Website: macys
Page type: account-selection
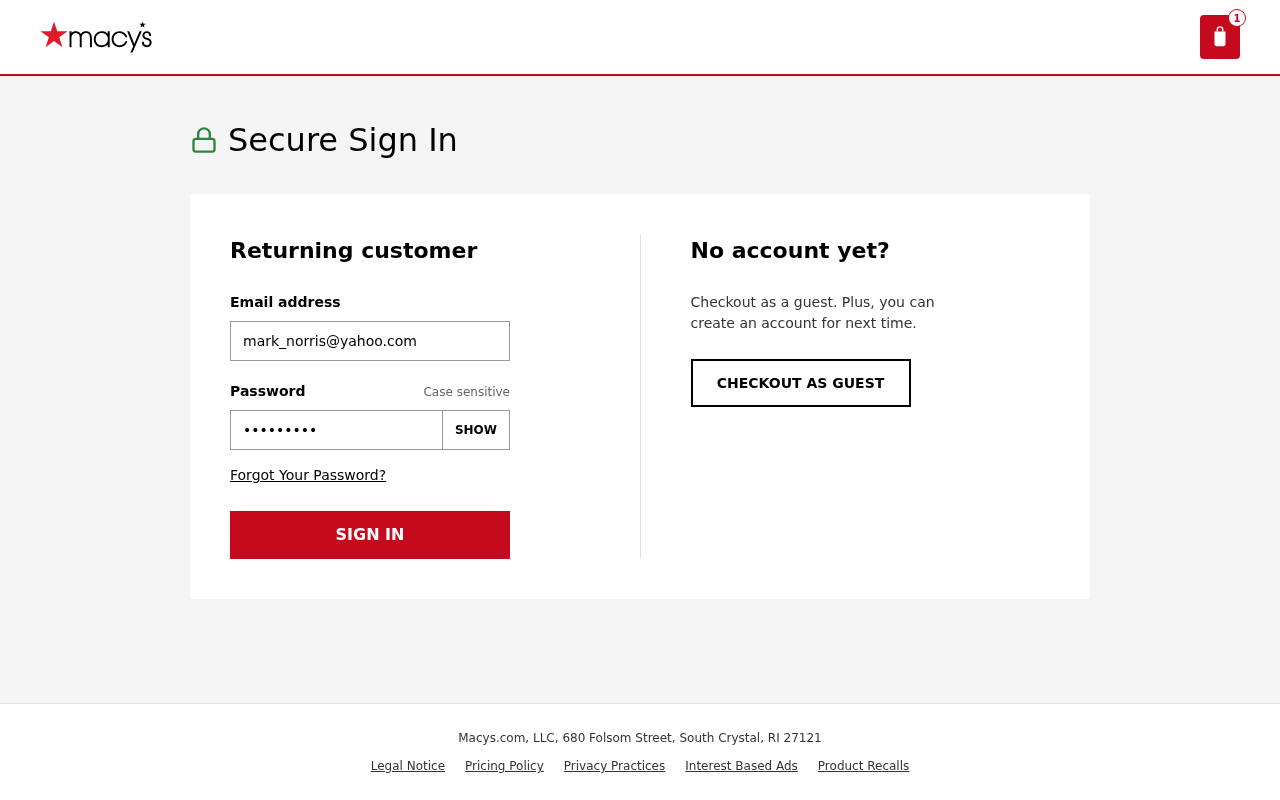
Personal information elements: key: PII_EMAIL
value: mark_norris@yahoo.com
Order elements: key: ORDER_NUM_ITEMS
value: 1